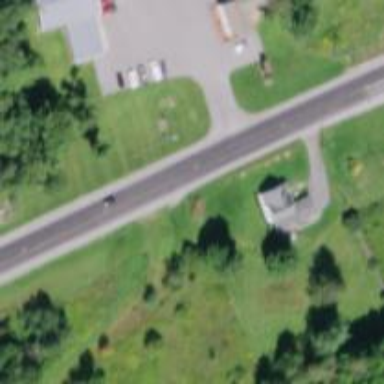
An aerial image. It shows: Primary road with asphalt surface.